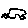
Label: car